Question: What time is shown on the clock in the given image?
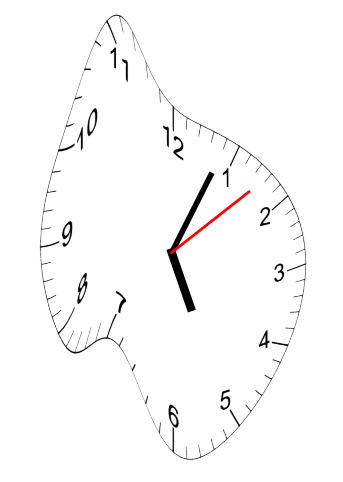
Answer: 05:04:08